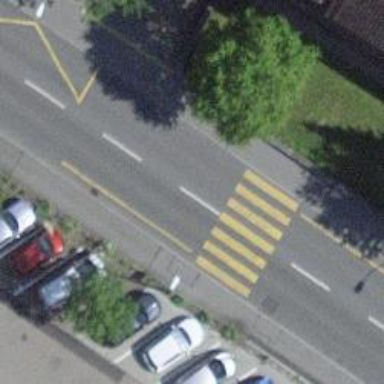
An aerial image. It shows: Uncontrolled zebra crossing on the road.